Question: I have a string that contains several types of personally identifiable information (PII):
'''
text = 'Hello my name is Tom and I love Tomcat. My email address is tom@foo.bar and my phone number is <PHONE>.'
'''
I also have a list of PII that I want to remove from the string:
'''
values = ['Tom', 'tom@foo.bar', '<PHONE>']
'''
I want to combine the values into a single regular expression and substitute them all in one go, instead of looping over the values and replacing them one at a time:
'''
escaped_values = [r'' + re.escape(value) + r'' for value in values]
combined_pattern = '|'.join(escaped_values)
combined_regex = re.compile(combined_pattern)
'''
The word boundaries are important because I don't want to remove "Tom" from "Tomcat" - only if it appears by itself. Anyways, this almost works except for the phone number:
'''
combined_regex.sub('', text)
# 'Hello my name is and I love Tomcat. My email address is and my phone number is <PHONE>.'
'''
I isolated the problem somewhat. It has to do with the combination of parens and word boundaries:
'''
re.compile(r'\(201\)\ <PHONE>').sub('', 'before <PHONE> after')
# 'before <PHONE> after'
'''
This isn't a Python issue, as can be seen here:

I know there are a lot of ways I could change my program, but I don't understand why this regex doesn't work and it's driving me nuts.
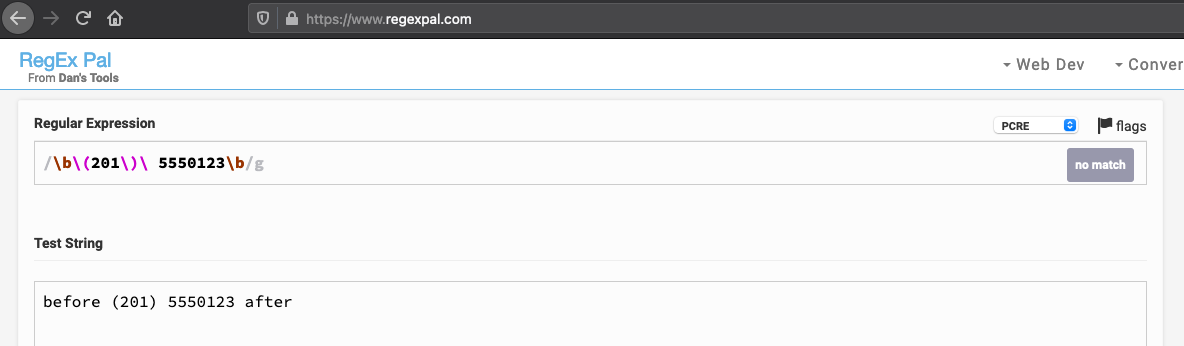
Answer: You may use:
'''
import re
text = 'Hello my name is Tom and I love Tomcat. My email address is tom@foo.bar and my phone number is <PHONE>.'
values = ['Tom', 'tom@foo.bar', '<PHONE>']
escaped_values = [re.escape(value) for value in values]
combined_pattern = r'(?<!\w)(?:' +'|'.join(escaped_values) + r')(?!\w)'
combined_regex = re.compile(combined_pattern)
print (combined_pattern)
print()
print (combined_regex.sub('', text))
'''
'''
(?<!\w)(?:Tom|tom@foo\.bar|\(201\)\ <PHONE>)(?!\w)
'Hello my name is and I love Tomcat. My email address is and my phone number is .'
'''
Take note of the combined regex in use here:
'''
(?<!\w)(?:Tom|tom@foo\.bar|\(201\)\ <PHONE>)(?!\w)
'''
<URL>
- '(?<!\w)'- '(?:'- 'Tom|tom@foo\.bar|\(201\)\ <PHONE>''|'- ')'- '(?!\w)'